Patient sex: F
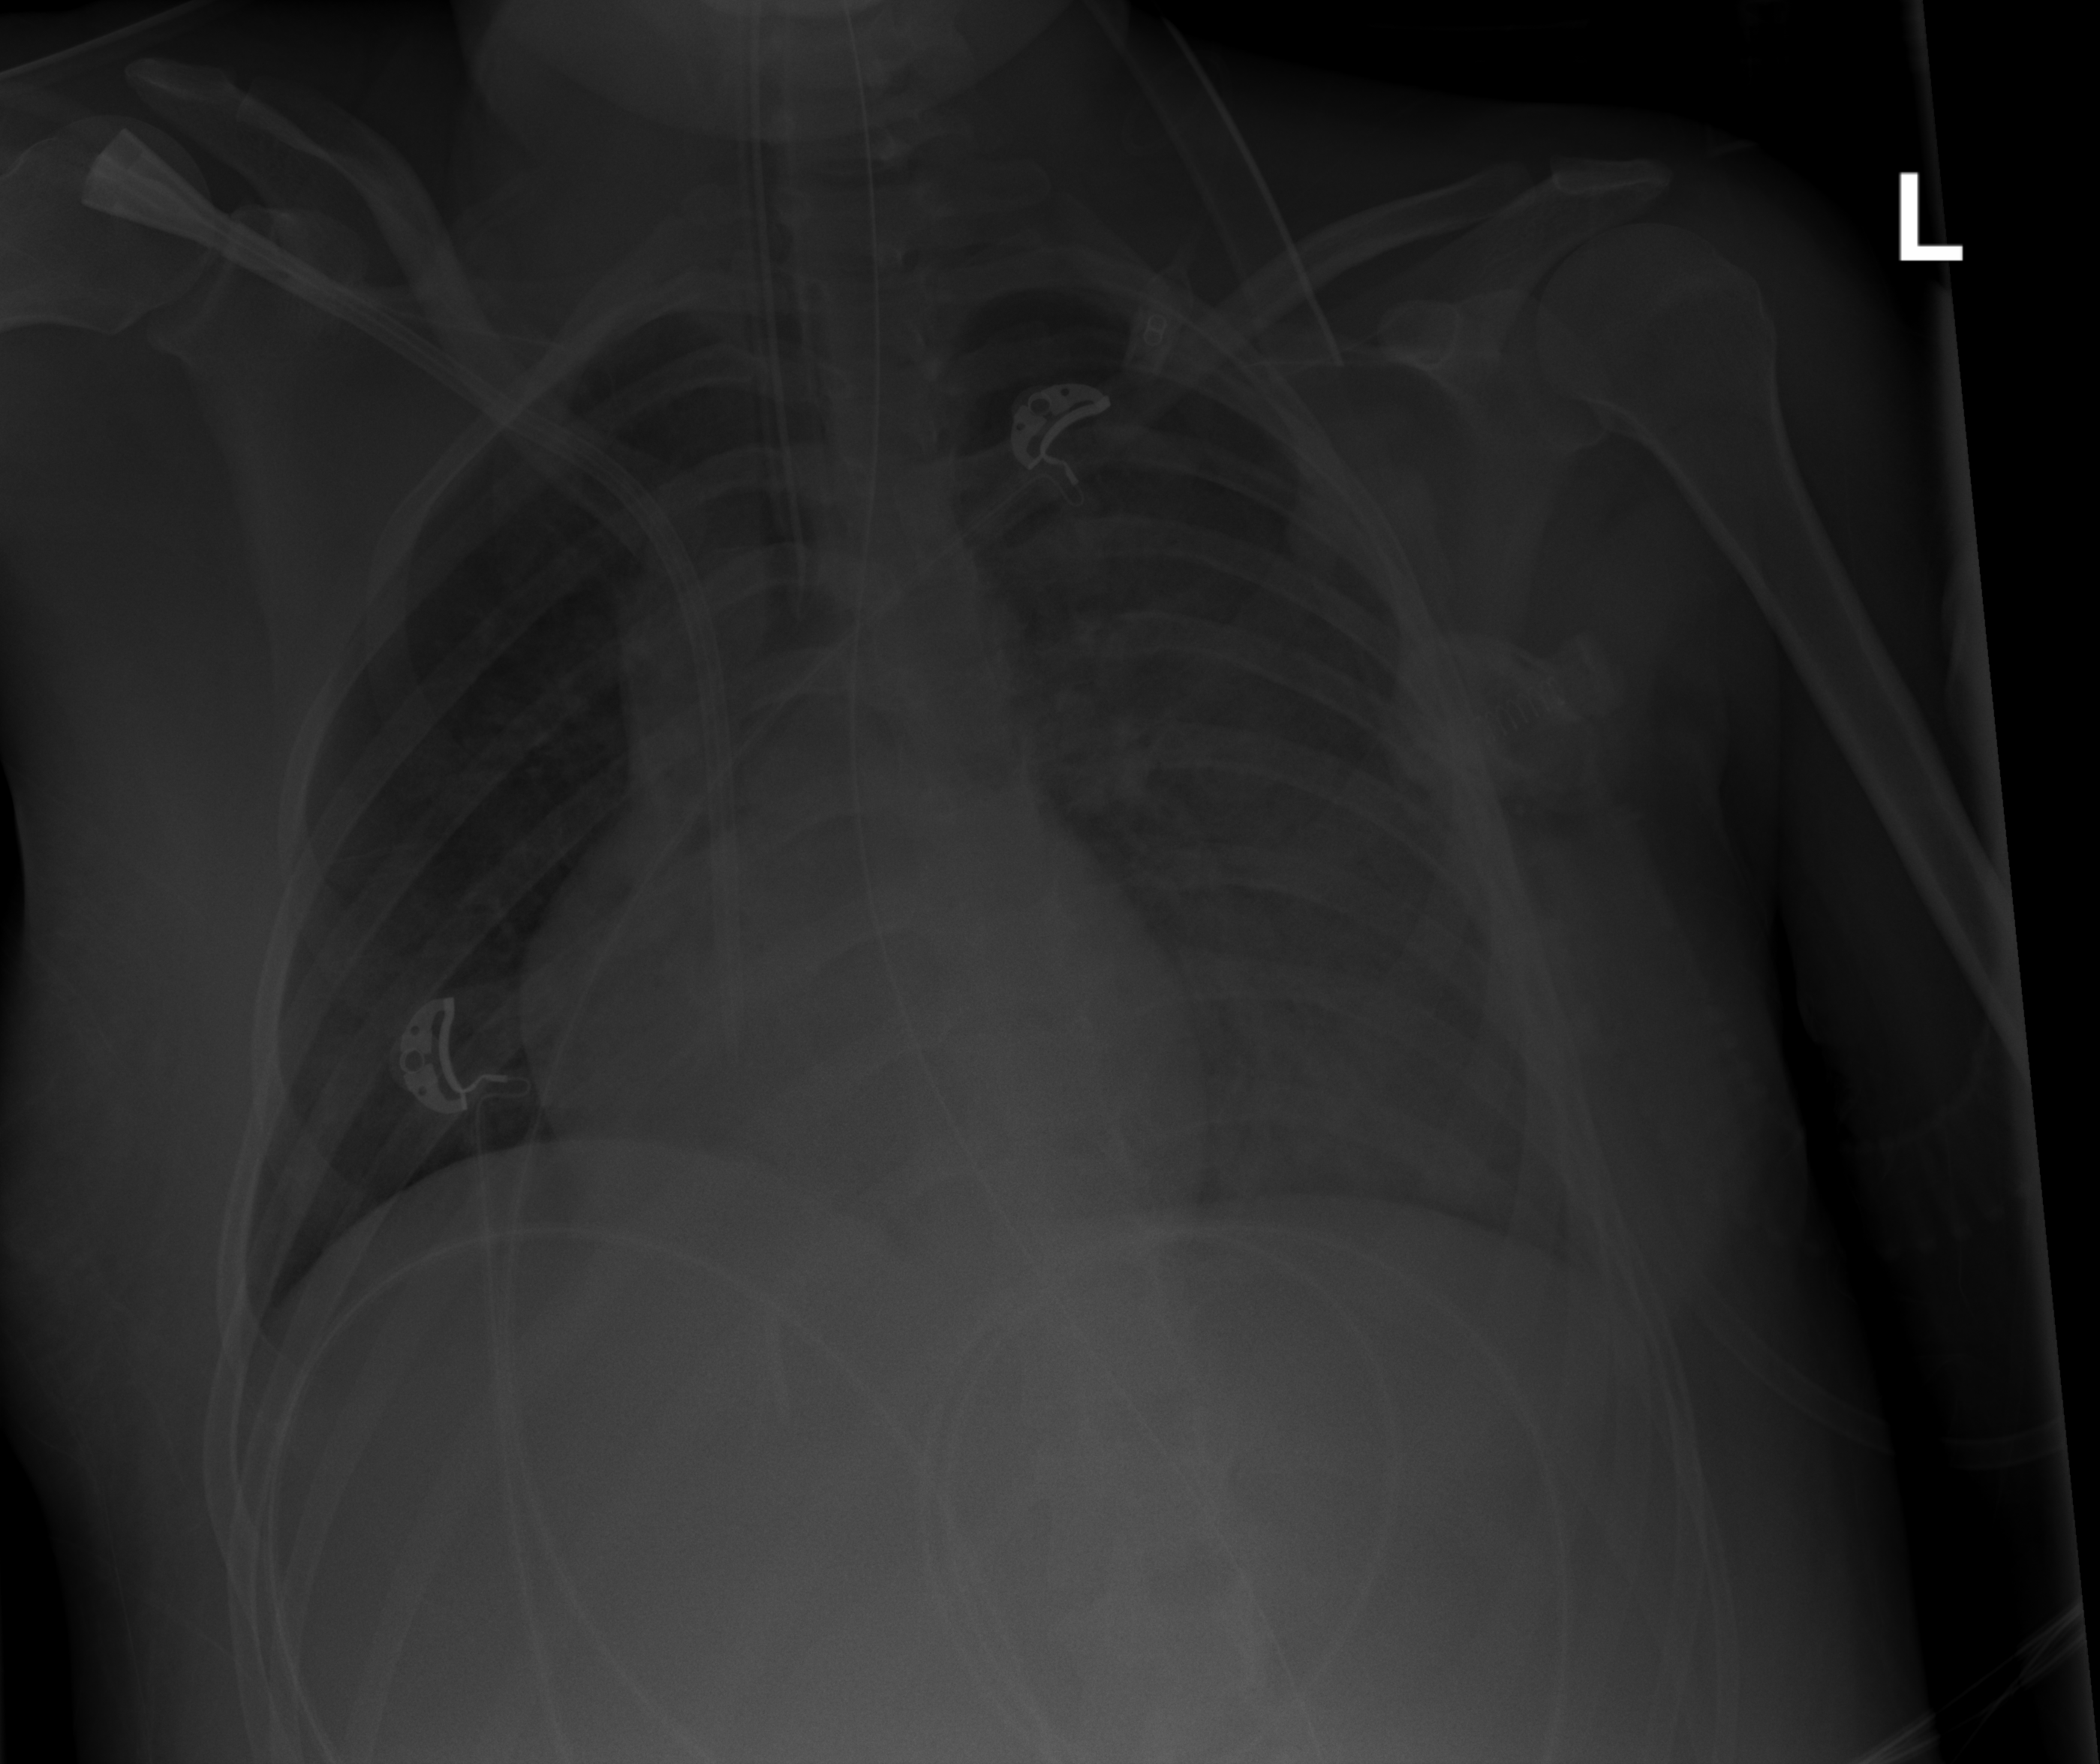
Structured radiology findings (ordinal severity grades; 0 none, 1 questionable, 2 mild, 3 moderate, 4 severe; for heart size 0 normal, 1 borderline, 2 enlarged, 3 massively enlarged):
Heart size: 0
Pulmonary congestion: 0
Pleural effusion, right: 0
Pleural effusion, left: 0
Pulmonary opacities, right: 2
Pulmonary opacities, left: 3
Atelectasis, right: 1
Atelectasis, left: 1